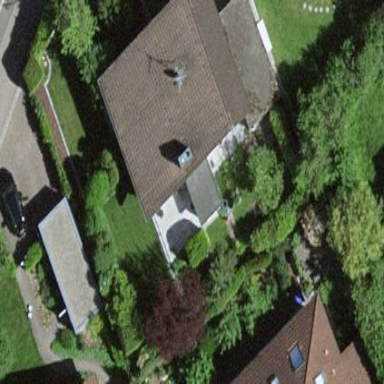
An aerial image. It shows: Simple house.